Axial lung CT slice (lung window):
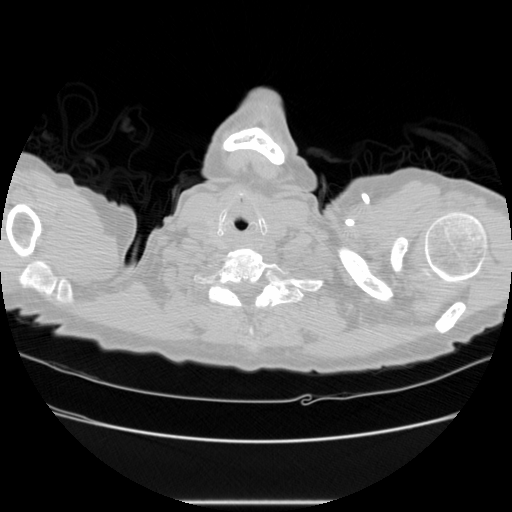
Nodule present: no